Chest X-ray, AP view. Patient: 23 years old, sex M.
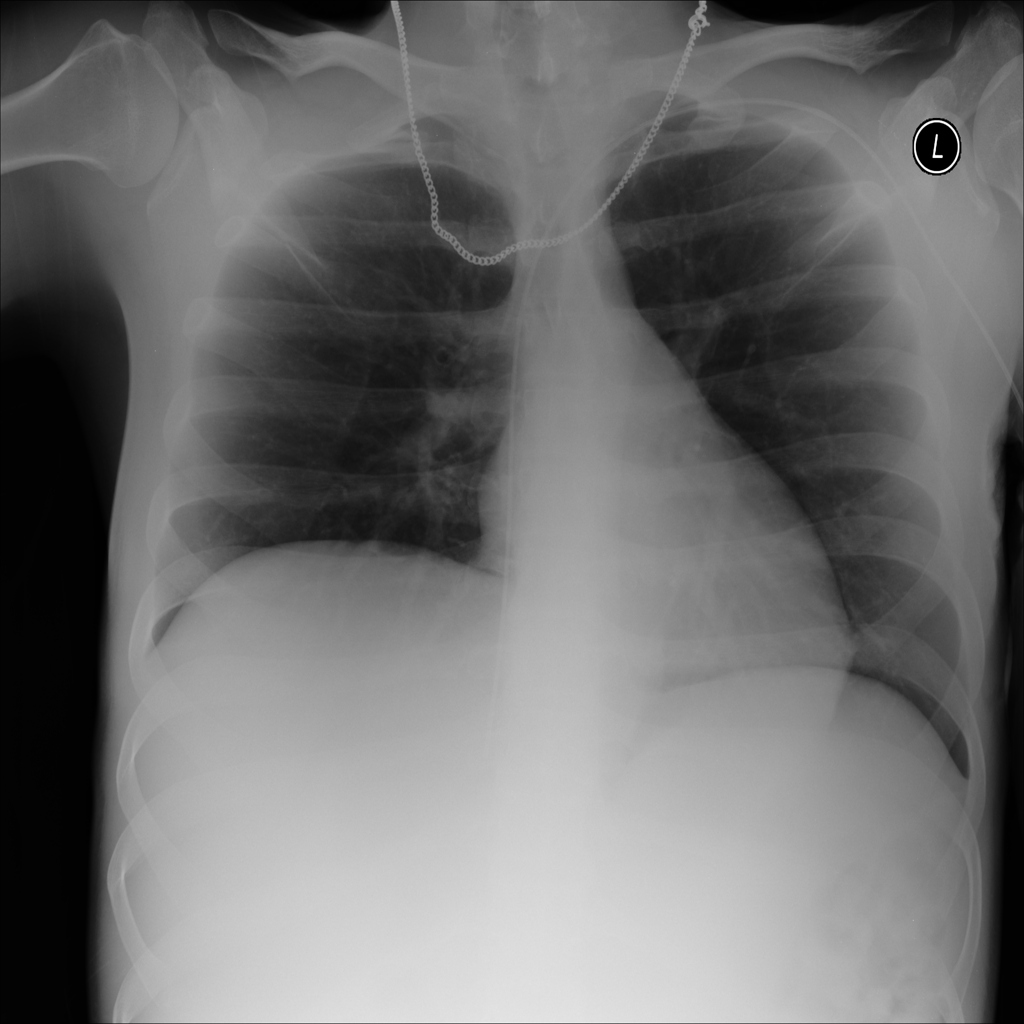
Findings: No Finding